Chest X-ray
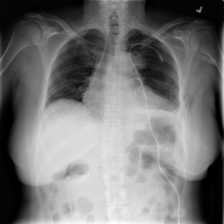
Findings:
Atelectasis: negative
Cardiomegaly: negative
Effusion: positive
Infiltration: negative
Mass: negative
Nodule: negative
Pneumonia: negative
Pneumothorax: positive
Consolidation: negative
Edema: negative
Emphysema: negative
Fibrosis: negative
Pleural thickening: negative
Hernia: negative